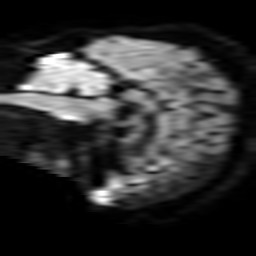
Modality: TRACE
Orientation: sagittal
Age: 57
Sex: female
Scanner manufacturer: philips
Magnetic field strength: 3 T
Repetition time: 3.33 s
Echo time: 0.076 s